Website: apple
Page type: payment
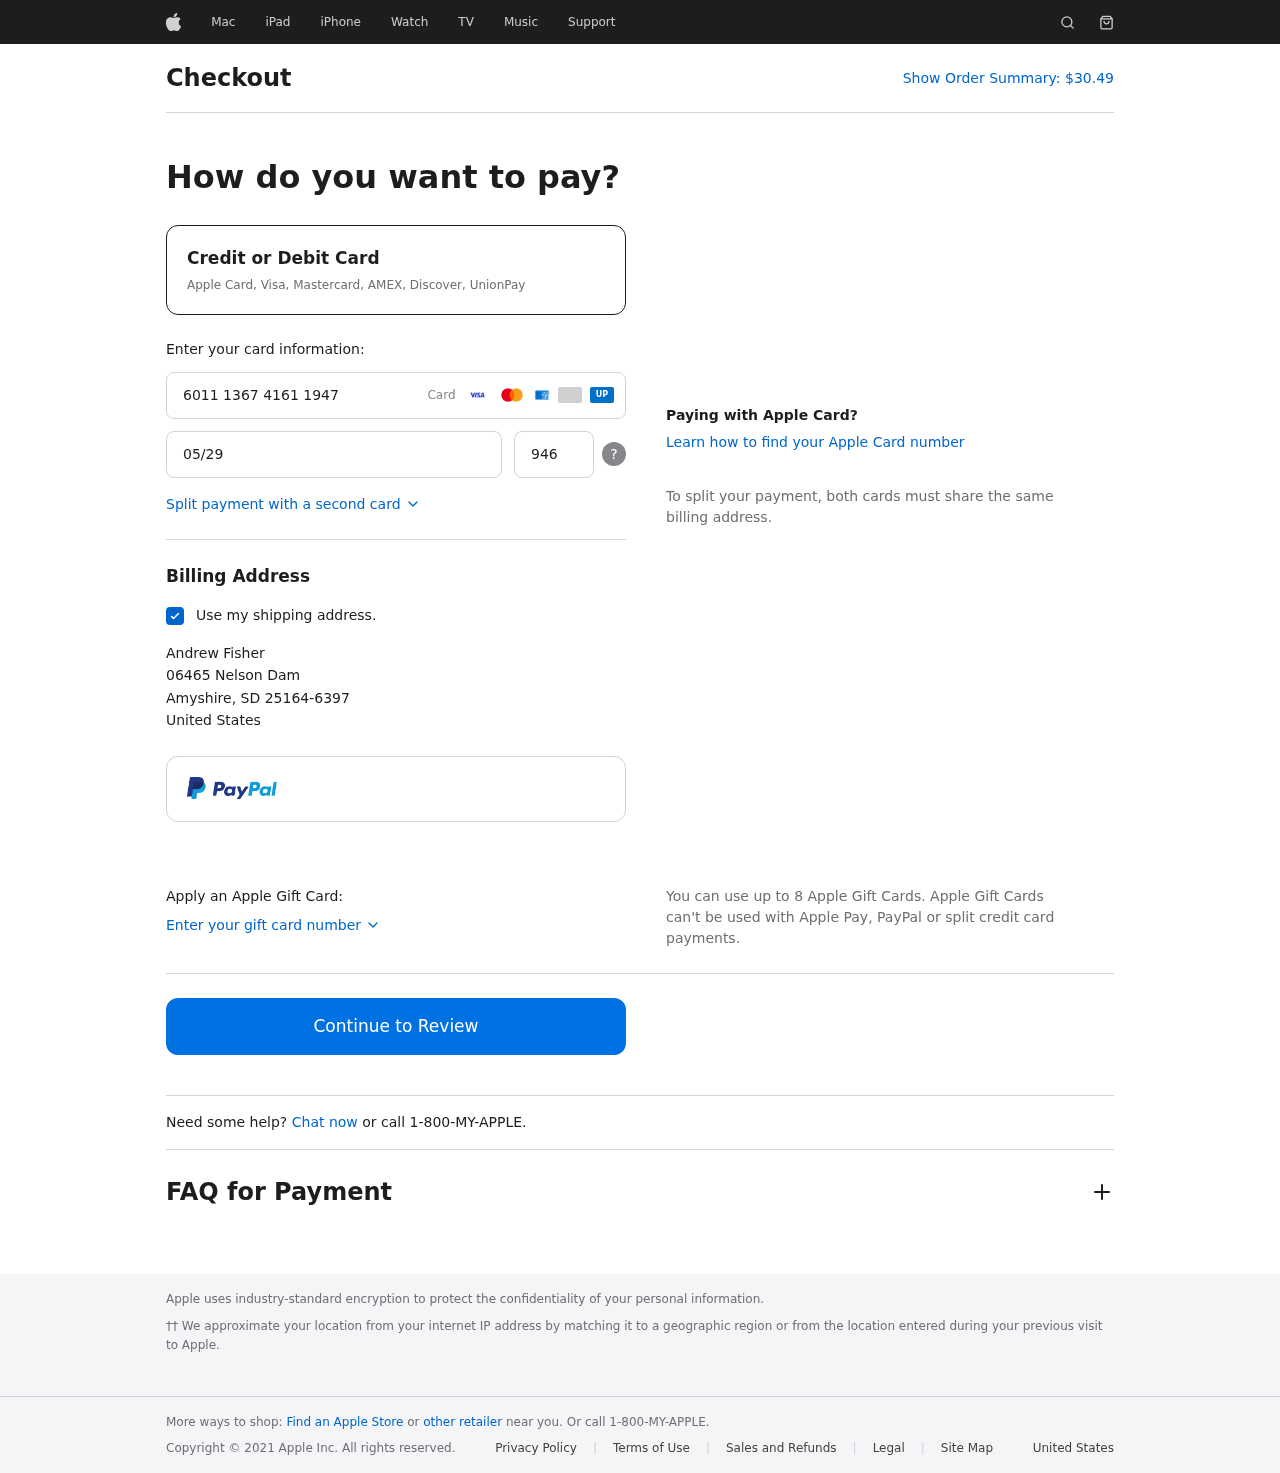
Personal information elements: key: PII_CARD_CVV
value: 946
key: PII_CARD_EXPIRY
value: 05/29
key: PII_CARD_NUMBER
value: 6011 1367 4161 1947
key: PII_CITY
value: Amyshire
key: PII_COUNTRY
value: United States
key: PII_FULLNAME
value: Andrew Fisher
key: PII_POSTCODE_FULL
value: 25164-6397
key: PII_STATE_ABBR
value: SD
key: PII_STREET
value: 06465 Nelson Dam
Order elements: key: ORDER_TOTAL
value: $30.49